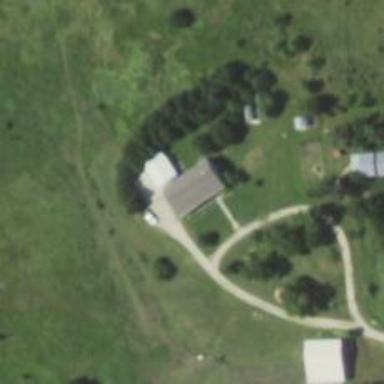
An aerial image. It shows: Simple house.